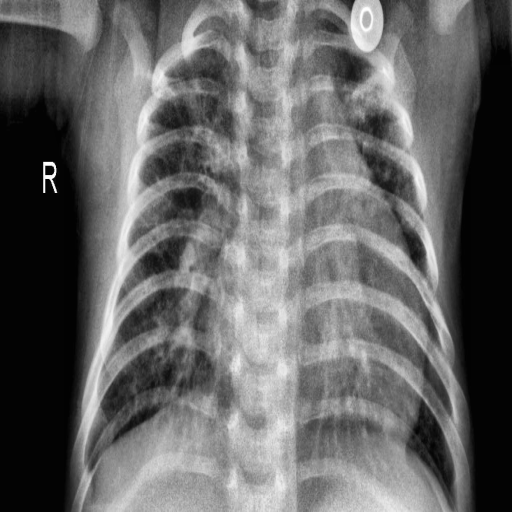
Finding: PNEUMONIA